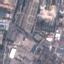
Label: Industrial